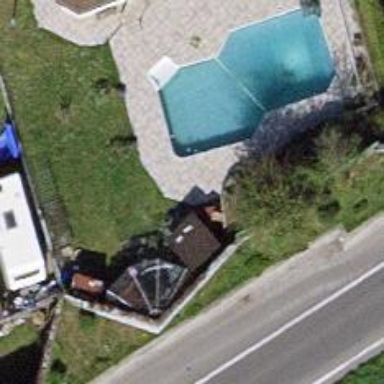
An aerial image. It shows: Swimming pool located in leisure land.